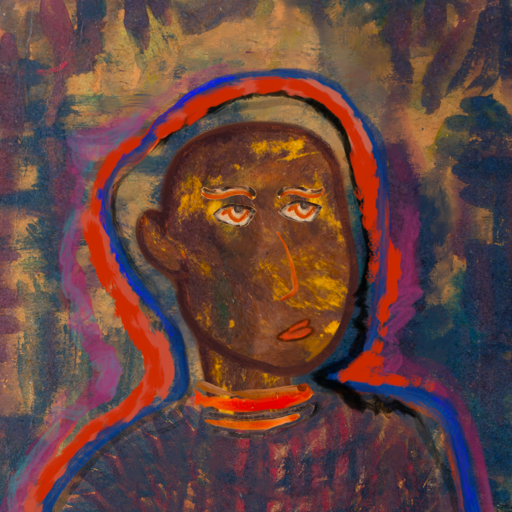
Background: InTheSun, Head And Neck Side: Comrade, Face Side: Experience, Bust: In_The_Sun, Hair Side: Experience, Head Accessory: Blank, Second Necklace: Blank, Necklace: Experience, Baby: Blank